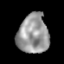
Tissue: lung
Cell type: Endothelial cells
Senescence score: 0.7383
Nuclear area (px): 1192
Mean DAPI intensity: 152.258